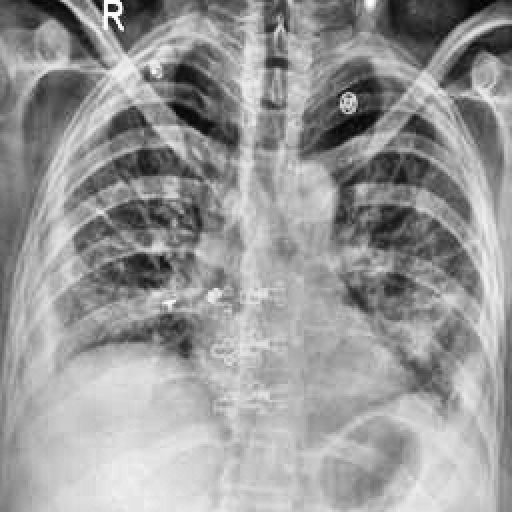
Finding: TUBERCULOSIS